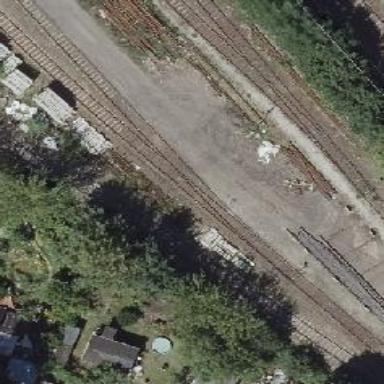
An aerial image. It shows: Railway yard.